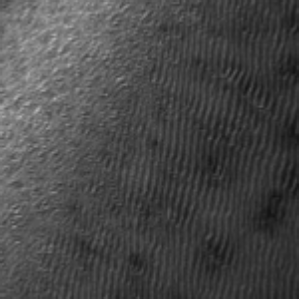
Label: frost